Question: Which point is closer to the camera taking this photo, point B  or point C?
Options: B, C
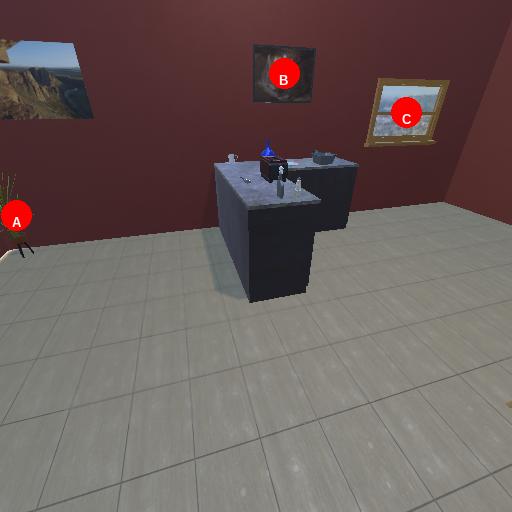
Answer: B